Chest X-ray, AP view. Patient: 59 years old, sex F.
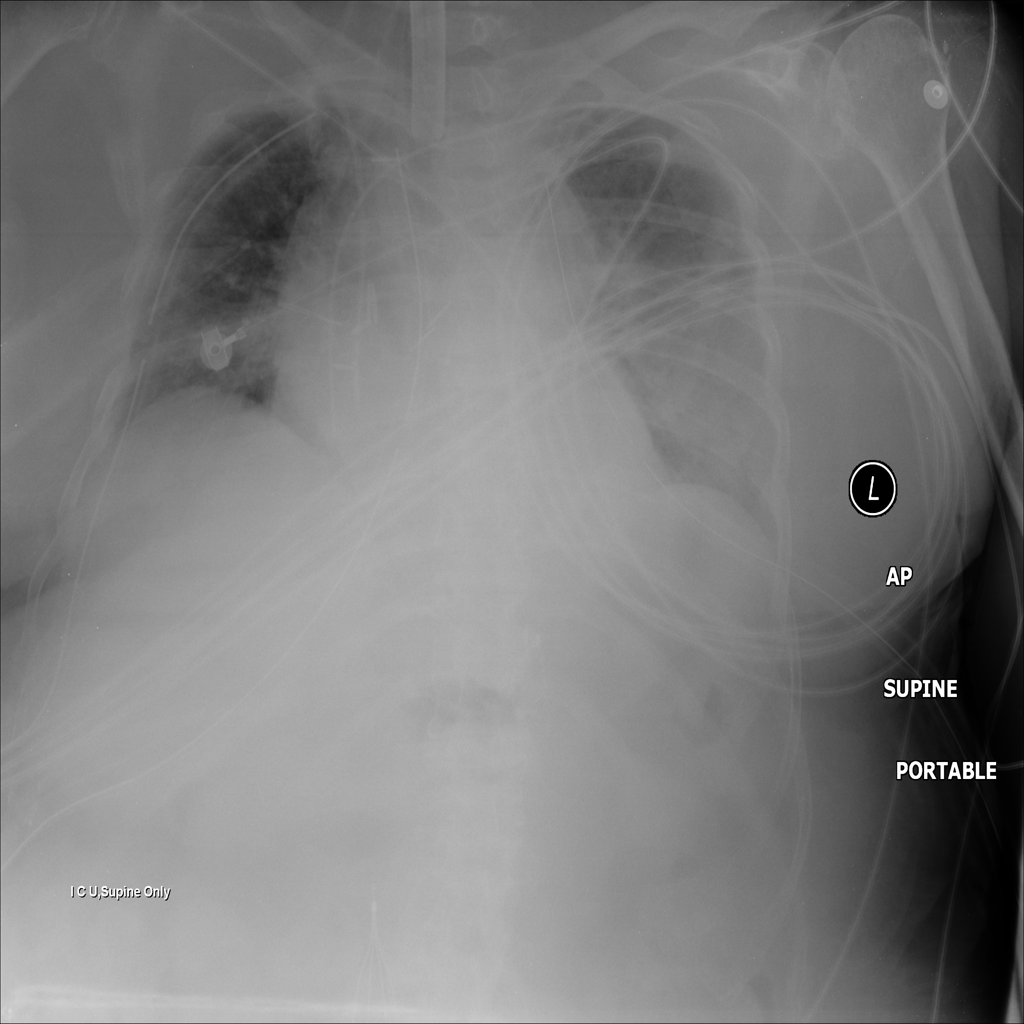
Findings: No Finding